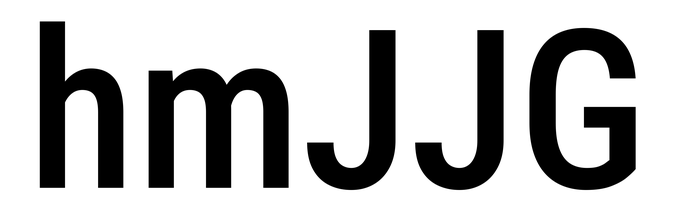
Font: Roboto_Condensed_Medium